Current action and preconditions to check: trajectory_clear

Your task: For each precondition in the list above, predict whether it will hold at this action.

Consider the current scene as observed from the mobile robot's camera, and analyze the predicted future states of all dynamic agents (e.g., people, animals, vehicles, or any moving entities) within the NEXT SECOND.

IMPORTANT: Only answer "very likely" if you are absolutely certain—based on strong, clear evidence—that a dynamic agent will violate the precondition in the predicted future state. Do NOT answer "very likely" for unlikely, ambiguous, or low-probability risks.

Ask yourself for each precondition: Is there a high probability, with clear and convincing evidence, that the predicted future states of any dynamic agent will interfere with the predicted future state of the currently executing action within the NEXT SECOND, causing that precondition to fail?

Assess the risk level based on these predictions. Use "likely" or "very likely" if motions create a clear risk of interference.

Use "neutral" or "improbable" if agents are nearby but their predicted paths are clearly diverging or non-conflicting.

Failure Risk Categories: "very improbable", "improbable", "neutral", "likely", "very likely"

Answer Format: Output ONLY the probability_of_failure value from these categories: "very improbable", "improbable", "neutral", "likely", "very likely"

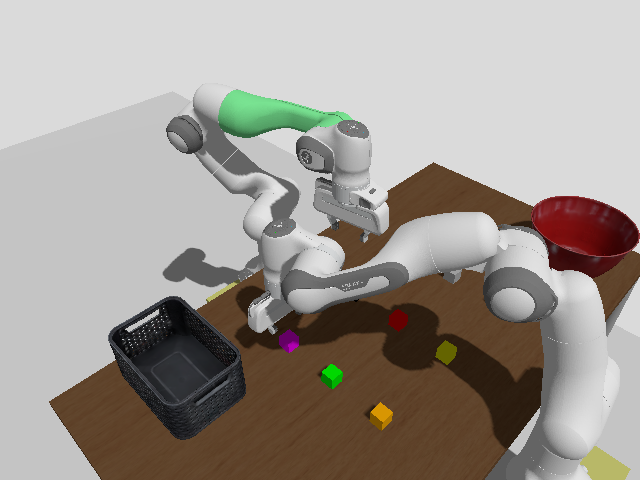

Answer: improbable